Aerial crown-view tile of a tropical tree (Barro Colorado Island, Panama), acquired 20240918:
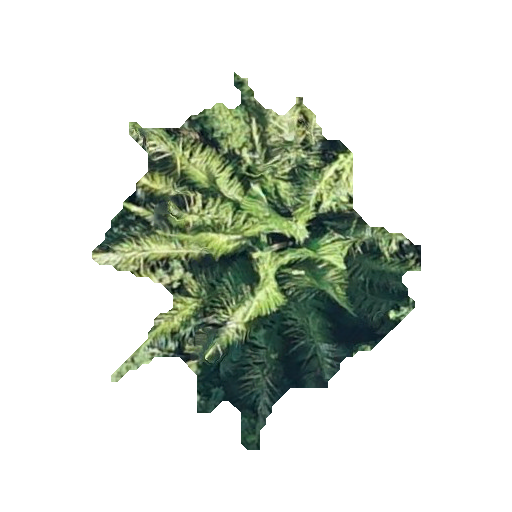
Species: Oenocarpus mapora
GBIF accepted scientific name: Oenocarpus mapora
Crown area: 102.024 m²